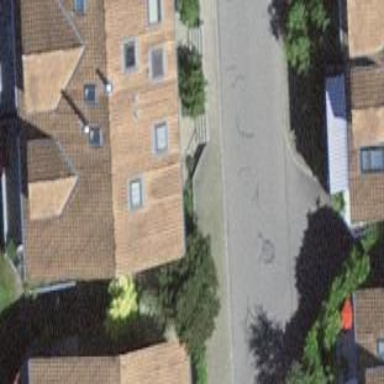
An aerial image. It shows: Terrace building.